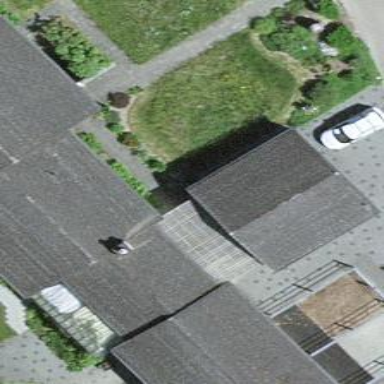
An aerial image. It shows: Rural barn.